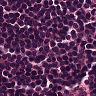
Metastatic tissue present: no